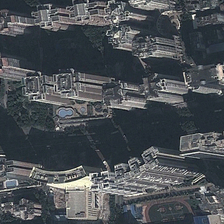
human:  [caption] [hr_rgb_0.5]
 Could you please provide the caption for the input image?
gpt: three rows of tall buildings are in a commercial area .

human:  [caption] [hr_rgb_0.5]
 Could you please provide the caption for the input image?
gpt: there are many tall buildings .

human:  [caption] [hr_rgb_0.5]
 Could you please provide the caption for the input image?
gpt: the buildings are white and the ground is green .

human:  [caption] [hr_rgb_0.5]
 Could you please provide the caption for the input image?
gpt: three rows of tall buildings are in a commercial area .

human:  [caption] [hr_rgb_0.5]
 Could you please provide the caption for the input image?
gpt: there are many tall buildings .